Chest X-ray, PA view. Patient: 38 years old, sex F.
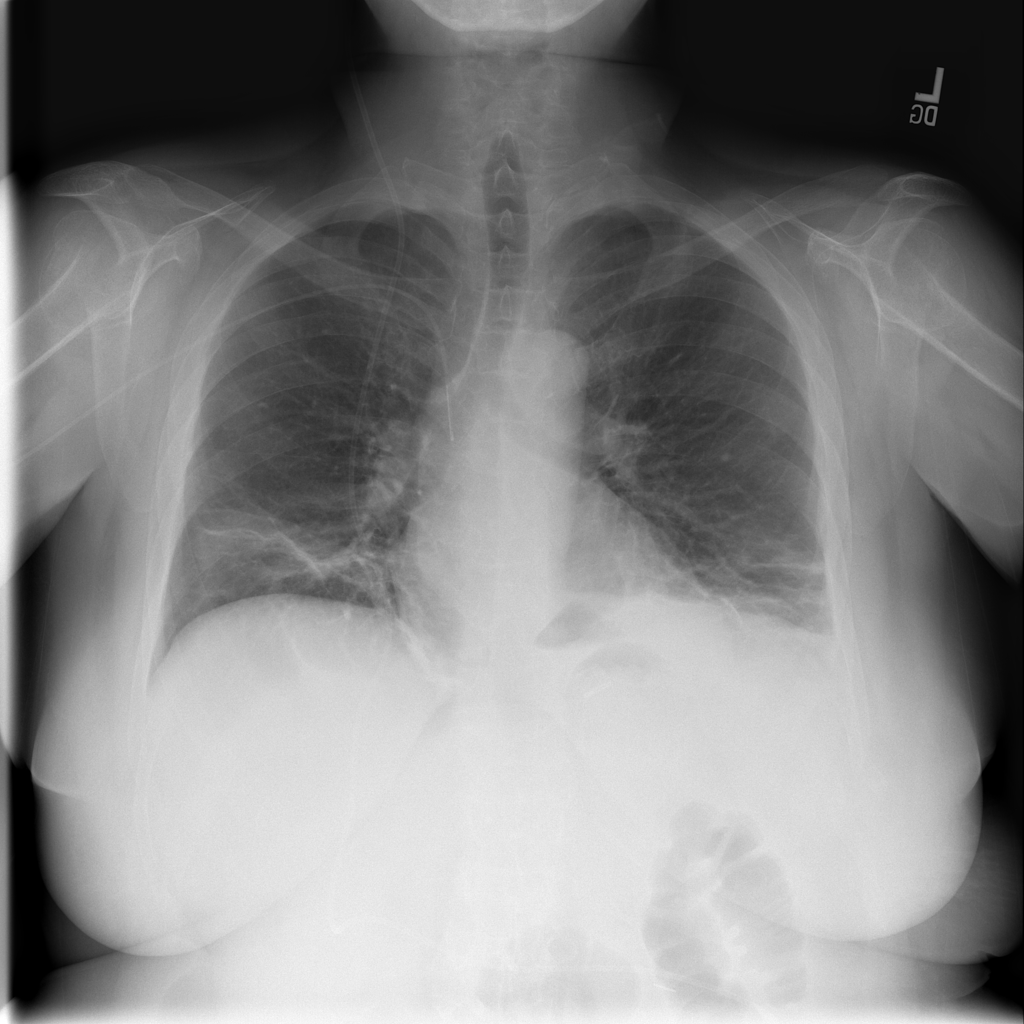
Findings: Effusion, Infiltration